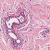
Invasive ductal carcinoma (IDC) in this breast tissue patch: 0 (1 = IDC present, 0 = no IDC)